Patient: sex F, age 58
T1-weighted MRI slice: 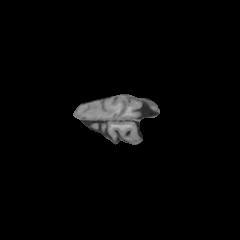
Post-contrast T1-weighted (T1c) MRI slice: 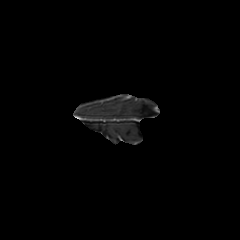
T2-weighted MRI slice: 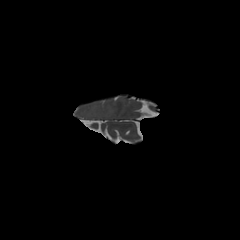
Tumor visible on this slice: no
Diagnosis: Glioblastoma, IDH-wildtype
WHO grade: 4